Question: I am trying to open a activity using intent but following error is coming
java.lang.NoClassDefFoundError:
I am using three libraries
1. google play library
2. Sliding menu library
3. Circular Counter library
## Logcat
'''
11-18 13:37:20.781: E/AndroidRuntime(17867): FATAL EXCEPTION: main
11-18 13:37:20.781: E/AndroidRuntime(17867): Process: com.sayminicabdriver.driverapp, PID: 17867
11-18 13:37:20.781: E/AndroidRuntime(17867): java.lang.NoClassDefFoundError: com.sayminicabdriver.driverapp.sliding
11-18 13:37:20.781: E/AndroidRuntime(17867): at com.sayminicabdriver.driverapp.Login$1.onClick(Login.java:150)
11-18 13:37:20.781: E/AndroidRuntime(17867): at android.view.View.performClick(View.java:4438)
11-18 13:37:20.781: E/AndroidRuntime(17867): at android.view.View$PerformClick.run(View.java:18422)
11-18 13:37:20.781: E/AndroidRuntime(17867): at android.os.Handler.handleCallback(Handler.java:733)
11-18 13:37:20.781: E/AndroidRuntime(17867): at android.os.Handler.dispatchMessage(Handler.java:95)
11-18 13:37:20.781: E/AndroidRuntime(17867): at android.os.Looper.loop(Looper.java:136)
11-18 13:37:20.781: E/AndroidRuntime(17867): at android.app.ActivityThread.main(ActivityThread.java:5001)
11-18 13:37:20.781: E/AndroidRuntime(17867): at java.lang.reflect.Method.invokeNative(Native Method)
11-18 13:37:20.781: E/AndroidRuntime(17867): at java.lang.reflect.Method.invoke(Method.java:515)
11-18 13:37:20.781: E/AndroidRuntime(17867): at com.android.internal.os.ZygoteInit$MethodAndArgsCaller.run(ZygoteInit.java:785)
11-18 13:37:20.781: E/AndroidRuntime(17867): at com.android.internal.os.ZygoteInit.main(ZygoteInit.java:601)
11-18 13:37:20.781: E/AndroidRuntime(17867): at dalvik.system.NativeStart.main(Native Method)
'''
my java code
## Login
'''
@Override
protected void onCreate(Bundle savedInstanceState) {
super.onCreate(savedInstanceState);
setContentView(R.layout.login);
UserFunctions userFunction = new UserFunctions();
JSONObject json = userFunction.loginUser(email,
password);
try {
if (json.getString(KEY_SUCCESS) != null) {
String res = json.getString(KEY_SUCCESS);
if (Integer.parseInt(res) == 1) {
// user successfully logged in
// Store user details in SQLite Database
DatabaseHandler db = new DatabaseHandler(
getApplicationContext());
JSONObject json_user = json
.getJSONObject("user");
Intent dashboard = new Intent(Login.this,
sliding.class);
// dashboard.addFlags(Intent.FLAG_ACTIVITY_CLEAR_TOP);
startActivity(dashboard);
catch (JSONException e) {
e.printStackTrace();
}
'''
Following is my sliding Activity..
## sliding Activity
'''
@Override
public void onCreate(Bundle savedInstanceState) {
super.onCreate(savedInstanceState);
setBehindContentView(R.layout.content_frame);
SlidingMenu menu_bus = new SlidingMenu(this);
SlidingMenu sm = getSlidingMenu();
sm.setShadowWidthRes(R.dimen.shadow_width);
sm.setShadowDrawable(R.drawable.shadow);
sm.setBehindOffsetRes(R.dimen.slidingmenu_offset);
sm.setFadeDegree(0.35f);
sm.setTouchModeAbove(SlidingMenu.TOUCHMODE_FULLSCREEN);
// menu_bus.attachToActivity(this, SlidingMenu.SLIDING_CONTENT);
//firs slide menu, then second
getSlidingMenu().setMode(SlidingMenu.LEFT_RIGHT);
getSupportFragmentManager().beginTransaction().replace(R.id.content_frame, new MenuFragment()).commit();//mode two menus
getSlidingMenu().setBehindOffset(50);
// getSupportActionBar().setDisplayShowCustomEnabled(true);
// getSupportActionBar().setDisplayHomeAsUpEnabled(true);
getSlidingMenu().setSecondaryMenu(R.layout.right_main);
getSlidingMenu().setSecondaryShadowDrawable(R.drawable.shadowright);
//start fragment for second menu
getSupportFragmentManager()
.beginTransaction()
.add(R.id.right_container, new RightFragment(),"test_bus")
.commit();
Button csButton=(Button)findViewById(R.id.button1);
csButton.setOnClickListener(new OnClickListener() {
@Override
public void onClick(View arg0) {
// TODO Auto-generated method stub
getSlidingMenu().showMenu();
}//inside csButton1 onclick listener just need to call
});
// inside csButton onclick listener just need to call slidingMenu.showSecondaryMenu();
Button csButton1=(Button)findViewById(R.id.button2);
csButton1.setOnClickListener(new OnClickListener() {
@Override
public void onClick(View v) {
// TODO Auto-generated method stub
getSlidingMenu().showSecondaryMenu();
}
}) ;
'''
when my app starts following warnings came and one erroor
## Logcat
'''
11-18 16:19:04.596: W/dalvikvm(8732): Unable to resolve superclass of Landroid/support/v4/app/Watson; (113)
11-18 16:19:04.596: W/dalvikvm(8732): Link of class 'Landroid/support/v4/app/Watson;' failed
11-18 16:19:04.596: W/dalvikvm(8732): Unable to resolve superclass of Lcom/actionbarsherlock/app/SherlockFragmentActivity; (121)
11-18 16:19:04.596: W/dalvikvm(8732): Link of class 'Lcom/actionbarsherlock/app/SherlockFragmentActivity;' failed
11-18 16:19:04.596: W/dalvikvm(8732): Unable to resolve superclass of Lcom/jeremyfeinstein/slidingmenu/lib/app/SlidingFragmentActivity; (275)
11-18 16:19:04.596: W/dalvikvm(8732): Link of class 'Lcom/jeremyfeinstein/slidingmenu/lib/app/SlidingFragmentActivity;' failed
11-18 16:19:04.596: W/dalvikvm(8732): Unable to resolve superclass of Lcom/siliconicpro/sayminicab/sliding; (556)
11-18 16:19:04.596: W/dalvikvm(8732): Link of class 'Lcom/siliconicpro/sayminicab/sliding;' failed
11-18 16:19:04.606: E/dalvikvm(8732): Could not find class 'com.siliconicpro.sayminicab.sliding', referenced from method com.siliconicpro.sayminicab.Login$1.onClick
11-18 16:19:04.606: W/dalvikvm(8732): VFY: unable to resolve const-class 600 (Lcom/siliconicpro/sayminicab/sliding;) in Lcom/siliconicpro/sayminicab/Login$1;
'''
## Manifest
'''
<application
android:allowBackup="true"
android:icon="@drawable/ic_launcher"
android:label="@string/app_name"
android:theme="@style/Widget.Sherlock.ActionBar.Solid" >
<activity
android:name="com.siliconicpro.sayminicab.MainActivity"
android:label="@string/app_name"
android:windowSoftInputMode="adjustPan"
>
<intent-filter>
<action android:name="android.intent.action.MAIN" />
<category android:name="android.intent.category.LAUNCHER" />
</intent-filter>
</activity>
<activity android:name="com.siliconicpro.sayminicab.Register"
android:windowSoftInputMode="adjustPan"
android:configChanges="keyboardHidden|orientation|screenSize"/>
<activity android:name="com.siliconicpro.sayminicab.Login"
android:windowSoftInputMode="adjustPan"
android:configChanges="keyboardHidden|orientation|screenSize"/>
<activity android:name="com.siliconicpro.sayminicab.sliding"
android:hardwareAccelerated="true"
android:windowSoftInputMode="adjustPan"
android:configChanges="keyboardHidden|orientation|screenSize"
/>
'''
I want to clear one thing my app was running successfully during testing i uninstall it from device now this error is coming
I have unchecked private libraries due to following error
'''
Unable to execute dex: Multiple dex files define Lcom/jeremyfeinstein/slidingmenu/lib/CanvasTransformerBuilder$1;
'''
Thanks in advance..
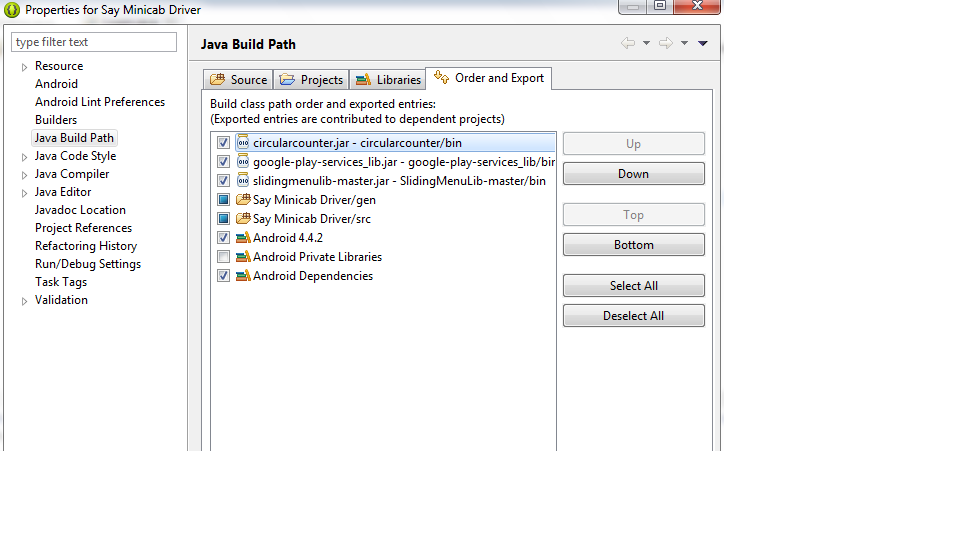
Answer: First error Android Null point exception probably indicates that you haven't set the classpath option when executing your code. Follow this link to know how to set your classpath. <URL>
Now,
If you are using an external jar
Copy it to your project's "libs" folder. The Android Tools should do the rest.
If the library you want to use is a separate project in your workspace.
In your library project: go into Properties->Android and check the "Is Library" checkbox.
In your app project: go into to Properties->Android and add the library project in the same section there (click "Add.."). Don't check "Is Library" here!
Some answers to this question say you need to go to Properties->Java Build Path->Projects and add the library project there. For normal Java projects you would do that, but it appears the Android Tools don't need or use that.
Finally, you will probably want to make sure the lib is included in your exported app
Go to Properties->Java Build Path->Order and Export and make sure the library is checked.